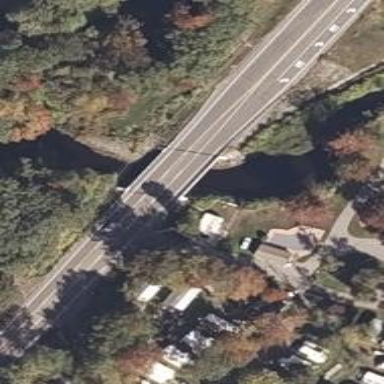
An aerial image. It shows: Primary highway on trestle bridge with asphalt surface.